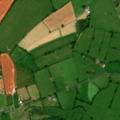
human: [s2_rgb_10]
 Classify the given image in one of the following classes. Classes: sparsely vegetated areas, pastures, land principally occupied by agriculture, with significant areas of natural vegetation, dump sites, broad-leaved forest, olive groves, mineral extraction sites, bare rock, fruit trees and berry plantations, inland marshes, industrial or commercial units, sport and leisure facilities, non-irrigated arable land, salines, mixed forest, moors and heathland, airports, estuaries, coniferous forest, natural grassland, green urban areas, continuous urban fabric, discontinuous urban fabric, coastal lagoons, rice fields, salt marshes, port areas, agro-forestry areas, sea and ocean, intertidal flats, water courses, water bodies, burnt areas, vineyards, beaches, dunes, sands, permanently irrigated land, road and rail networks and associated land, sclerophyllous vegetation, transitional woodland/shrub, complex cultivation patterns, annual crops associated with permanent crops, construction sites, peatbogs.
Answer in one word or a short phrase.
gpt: non-irrigated arable land, pastures, complex cultivation patterns